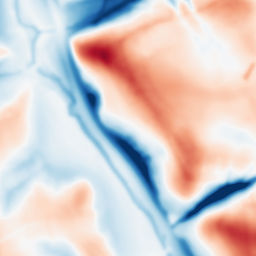
Category: multiscale
Decomposition family: dog_multiscale
Decomposition parameters: sigma_ratio: 1.6
n_scales: 5
base_sigma: 2
Upsampling method: edge_directed
Upsampling parameters: scale: 4
Upsampling scale: 4